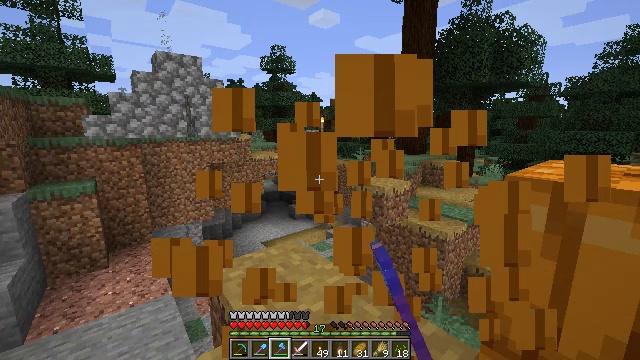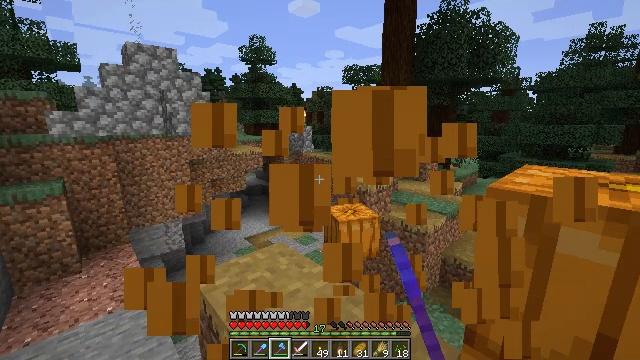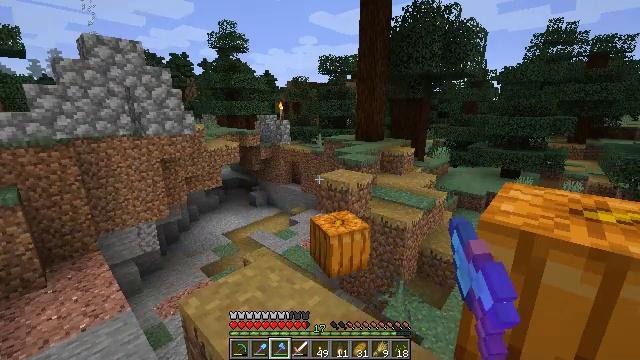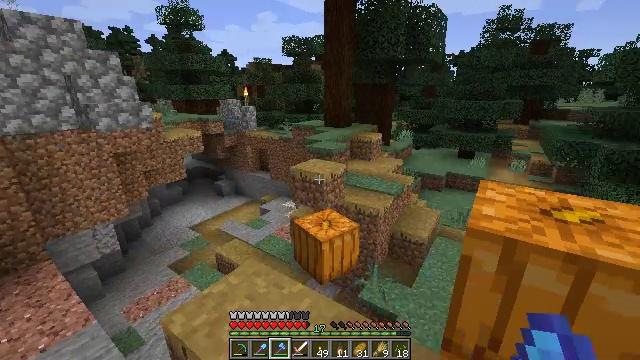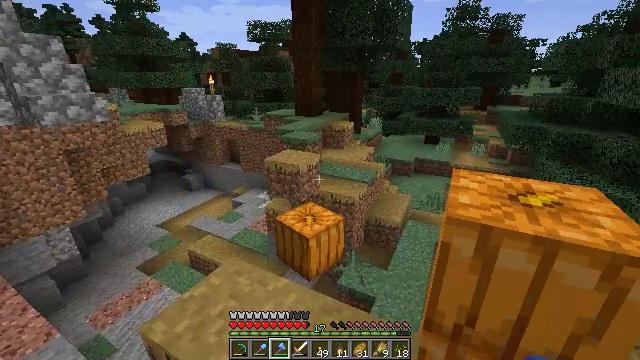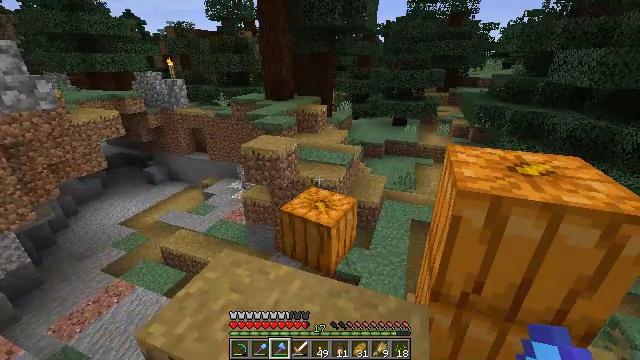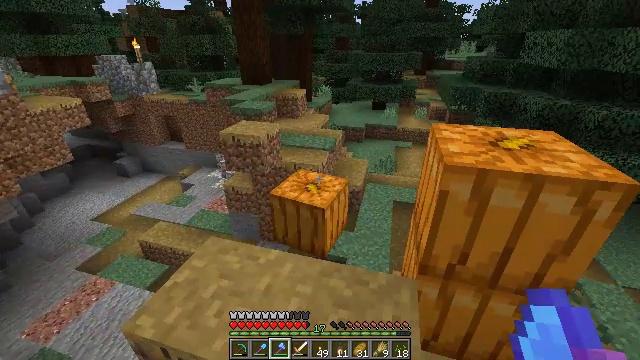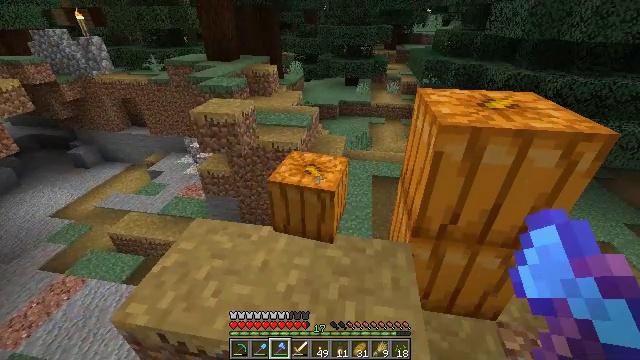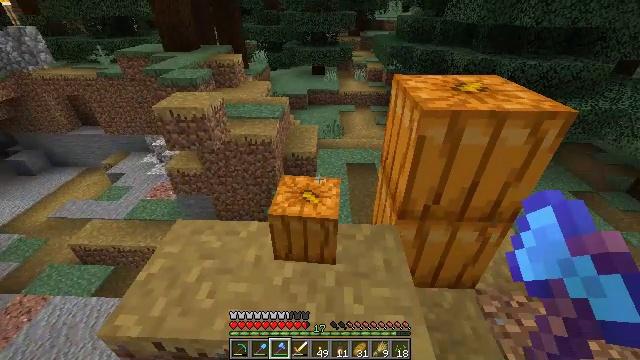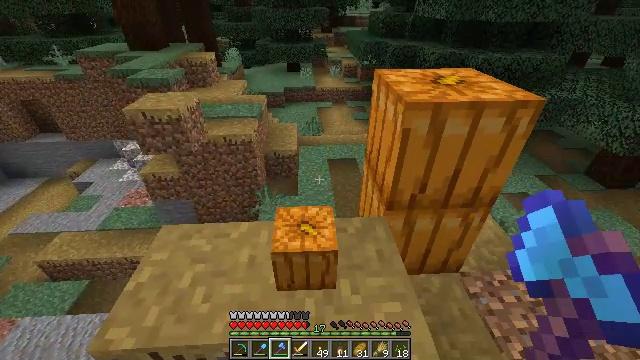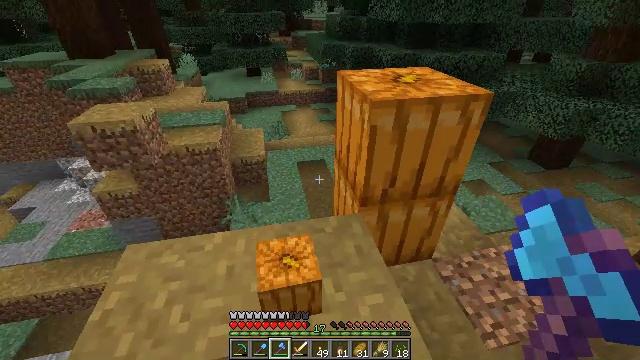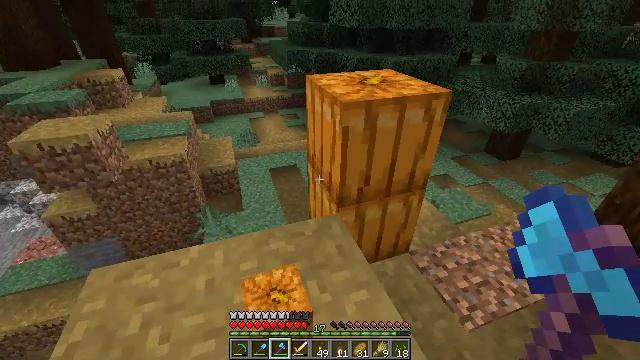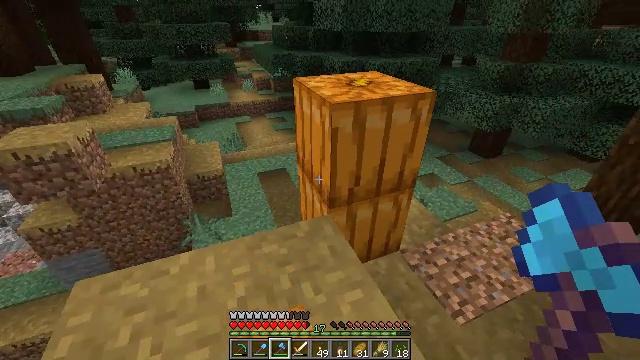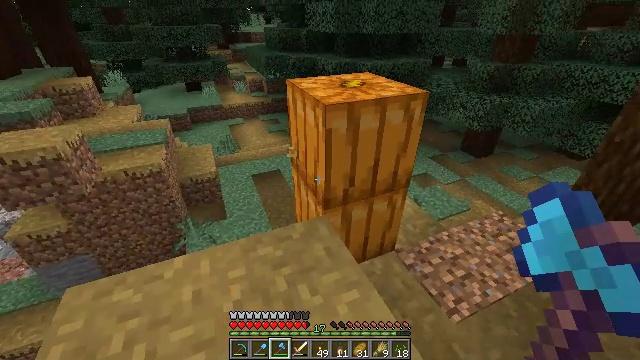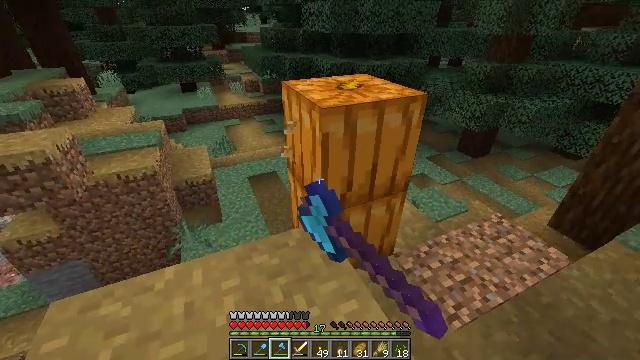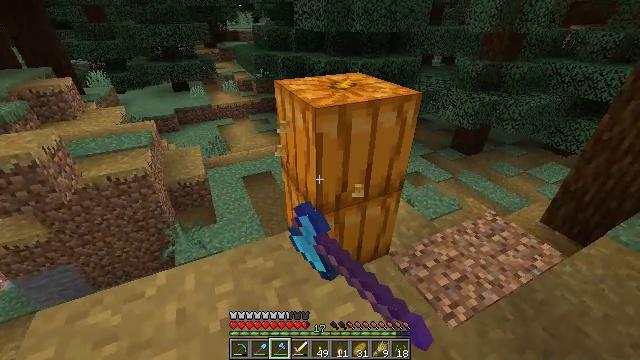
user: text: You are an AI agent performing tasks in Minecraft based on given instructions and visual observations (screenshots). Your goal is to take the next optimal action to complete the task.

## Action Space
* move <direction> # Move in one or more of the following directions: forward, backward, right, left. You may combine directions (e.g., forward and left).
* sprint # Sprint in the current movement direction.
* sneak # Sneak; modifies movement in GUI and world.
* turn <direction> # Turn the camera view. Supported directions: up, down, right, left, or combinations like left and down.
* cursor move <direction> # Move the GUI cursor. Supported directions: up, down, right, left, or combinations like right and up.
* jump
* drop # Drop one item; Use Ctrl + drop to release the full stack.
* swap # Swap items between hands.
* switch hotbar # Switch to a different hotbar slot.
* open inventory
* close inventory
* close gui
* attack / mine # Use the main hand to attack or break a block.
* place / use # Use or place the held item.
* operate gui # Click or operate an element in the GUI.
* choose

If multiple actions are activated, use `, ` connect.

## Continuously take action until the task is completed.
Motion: motion action
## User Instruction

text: Recycle the jack o'lantern for reuse.
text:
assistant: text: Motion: move forward and move left, turn right and down, attack / mine, jump
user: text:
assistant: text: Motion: move forward and move left, turn right and down, attack / mine, jump
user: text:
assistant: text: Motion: move forward and move left, turn right and down, attack / mine
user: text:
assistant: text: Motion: move left, turn right and down, attack / mine
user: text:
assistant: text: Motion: turn right and down, attack / mine
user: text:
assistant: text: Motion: turn right and down
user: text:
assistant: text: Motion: turn right and down
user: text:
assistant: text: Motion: turn right and down
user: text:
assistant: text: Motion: turn right
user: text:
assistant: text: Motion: turn right
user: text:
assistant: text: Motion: turn right and up
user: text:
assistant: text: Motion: turn right
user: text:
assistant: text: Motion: turn right, attack / mine
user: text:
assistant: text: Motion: move forward, attack / mine
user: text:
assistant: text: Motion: move forward, turn right, attack / mine
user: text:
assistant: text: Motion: move forward, turn right and down, attack / mine
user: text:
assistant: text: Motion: move forward, turn right, attack / mine
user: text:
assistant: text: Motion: attack / mine
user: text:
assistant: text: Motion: attack / mine
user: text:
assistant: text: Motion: attack / mine
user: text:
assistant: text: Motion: attack / mine
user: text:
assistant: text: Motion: attack / mine
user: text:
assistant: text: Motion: attack / mine
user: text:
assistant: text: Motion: attack / mine
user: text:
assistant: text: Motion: attack / mine